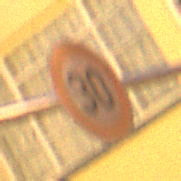
Verkehrszeichen: Geschwindigkeit30
Umgebung: Outdoor, Urban
Tageszeit: Night
Wetter: Clear
Licht: Artificial
Jahreszeit: NotSpecified
Kontrast: HighContrast